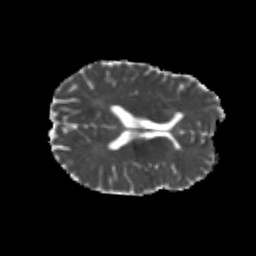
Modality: MD
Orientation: axial
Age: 23
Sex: male
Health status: healthy
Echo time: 0.074 s